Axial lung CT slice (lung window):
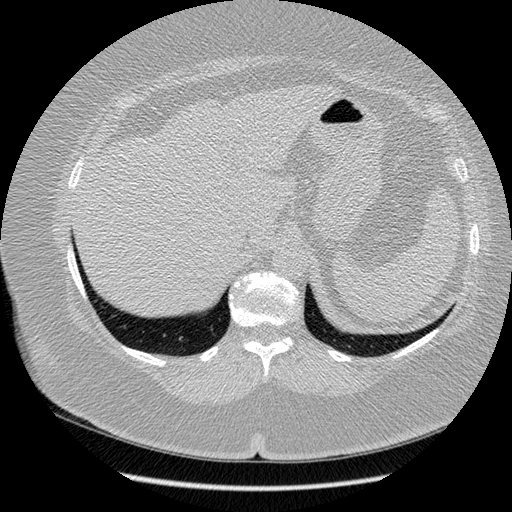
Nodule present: no